Question: I am trying to make an Activity that basically holds a list on song items that are "semi-complex." The output of one list item can be found <URL>. I found what seemed like a good example online to follow to create such a thing, and that could is below.
However, ArrayAdapters apparently can only be used on SIMPLE TextViews (this is basically the error I am getting from the LogCat), and I have 3 TextViews I have to control and the color in one of them along with an image. So the code will not compile. I have looked into ListAdapters, but the underlining structure is completely different from the ArrayAdapter is is far from a 1 to 1 translation to it.
FYI, in the LogCat I get the following (NOTE I removed the LogCat code from the code below...that was put in right AFTER the super call in the constructor of SimpleSongAdapter)...

Here is my 'SimpleSongAdapter' class
'''
public class SimpleSongAdapter extends ArrayAdapter<SimpleSong> {
Context context;
int layoutResourceID;
SimpleSong song[] = null;
public SimpleSongAdapter(Context context, int resource, SimpleSong[] data) {
super(context, resource, data);
this.layoutResourceID = resource;
this.context = context;
this.song = data;
}
@Override
public View getView(int position, View convertView, ViewGroup parent) {
super.getView(position, convertView, parent);
View row = convertView;
SimpleSongHolder songHolder = null;
if (row == null) {
LayoutInflater newView = ((Activity) context).getLayoutInflater();
row = newView.inflate(this.layoutResourceID, parent, false);
ExtractLayoutResources(parent, row, songHolder);
row.setTag(songHolder);
} else {
songHolder = (SimpleSongHolder) row.getTag();
}
SetLayoutResource(songHolder, position);
return row;
}
private void SetLayoutResource(SimpleSongHolder songHolder, int position) {
SimpleSong currentSong = song[position];
songHolder.imgSongThumbnail.setImageResource(currentSong.thumbnail);
songHolder.txtSongName.setText(currentSong.songName);
songHolder.txtGroupName.setText(currentSong.groupName);
String metaText = "";
int colorID = 0;
// switch statement to set metaText and colorID
songHolder.txtSongMetaInfo.setText(metaText);
songHolder.txtSongMetaInfo.setTextColor(colorID);
}
private void ExtractLayoutResources(ViewGroup parent, View row, SimpleSongHolder songHolder) {
songHolder = new SimpleSongHolder();
songHolder.imgSongThumbnail = (ImageView) row.findViewById(R.id.imgSongThumbnail);
songHolder.txtSongName = (TextView) row.findViewById(R.id.txtSongName);
songHolder.txtGroupName = (TextView) row.findViewById(R.id.txtGroupName);
songHolder.txtSongMetaInfo = (TextView) row.findViewById(R.id.txtSongMetaInfo);
}
private static class SimpleSongHolder {
ImageView imgSongThumbnail;
TextView txtSongName;
TextView txtGroupName;
TextView txtSongMetaInfo;
}
}
'''
In 'SimpleSong' class I have
'''
public class SimpleSong {
public int thumbnail;
public String songName;
public String groupName;
public String songMetaInfo;
public RemixType remixType;
public SimpleSong(String songName, String groupName) {
this.songName = songName;
this.groupName = groupName;
}
// Sets to set other attributes
'''
In 'MainActivity' I have
'''
public class MainActivity extends Activity {
private ListView listView;
@Override
protected void onCreate(Bundle savedInstanceState) {
super.onCreate(savedInstanceState);
setContentView(R.layout.activity_main);
SimpleSong songs[] = new SimpleSong[] {
// new SimpleSong mock object list
};
listView = (ListView) findViewById(R.id.songView);
View listHeader = (View) getLayoutInflater().inflate(R.layout.list_header, null);
SimpleSongAdapter songAdapter = new SimpleSongAdapter(this, R.layout.list_item, songs);
listView.addHeaderView(listHeader);
listView.setAdapter(songAdapter);
}
'''
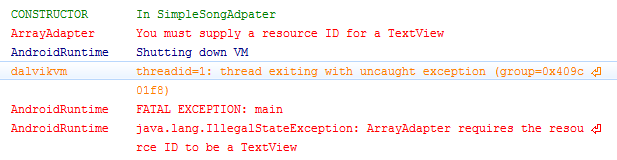
Answer: You are invoking this constructor:
'''
public ArrayAdapter (Context context, int resource, T[] objects)
'''
Which expects the resource id to be the id of a 'TextView', but you are passing the id of the layout.
You need to use the following constructor in stead:
'''
public ArrayAdapter (Context context, int resource, int textViewResourceId, T[] objects)
'''
And call it like:
'''
SimpleSongAdapter songAdapter = new SimpleSongAdapter(this, R.layout.list_item, 0, songs);
'''